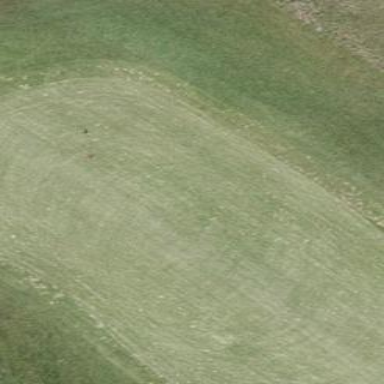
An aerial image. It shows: Picturesque green golfing area with grass land use.